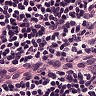
Metastatic tissue present: no